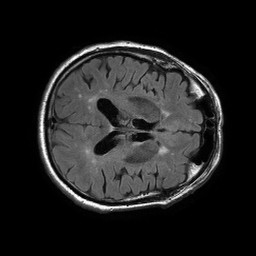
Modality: FLAIR
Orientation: axial
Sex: male
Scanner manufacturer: philips
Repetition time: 11 s
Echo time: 0.125 s